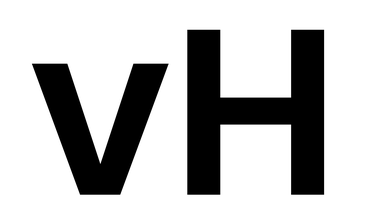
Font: Poppins-SemiBold